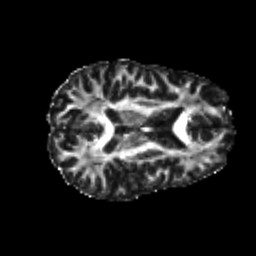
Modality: FA
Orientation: axial
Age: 22
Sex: female
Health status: healthy
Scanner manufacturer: philips
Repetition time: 7.388 s
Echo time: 0.08599 s